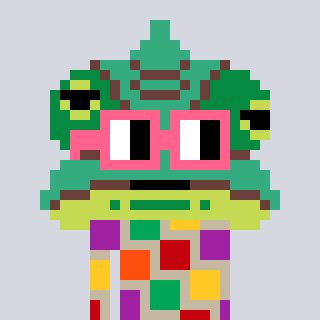
a pixel art character with square pink glasses, a chameleon-shaped head and a bege-colored body on a cool background